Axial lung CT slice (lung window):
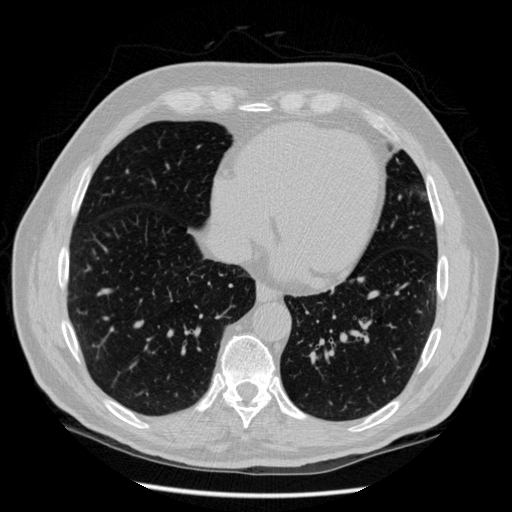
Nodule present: no